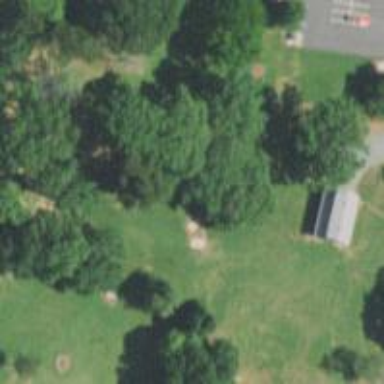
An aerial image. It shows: Disc golf tee area.